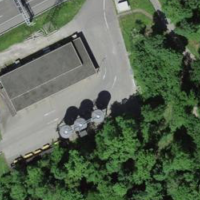
EUNIS habitat code: 57
Species observed at this site:
Lysimachia nemorum
Bombus lapidarius
Equisetum hyemale